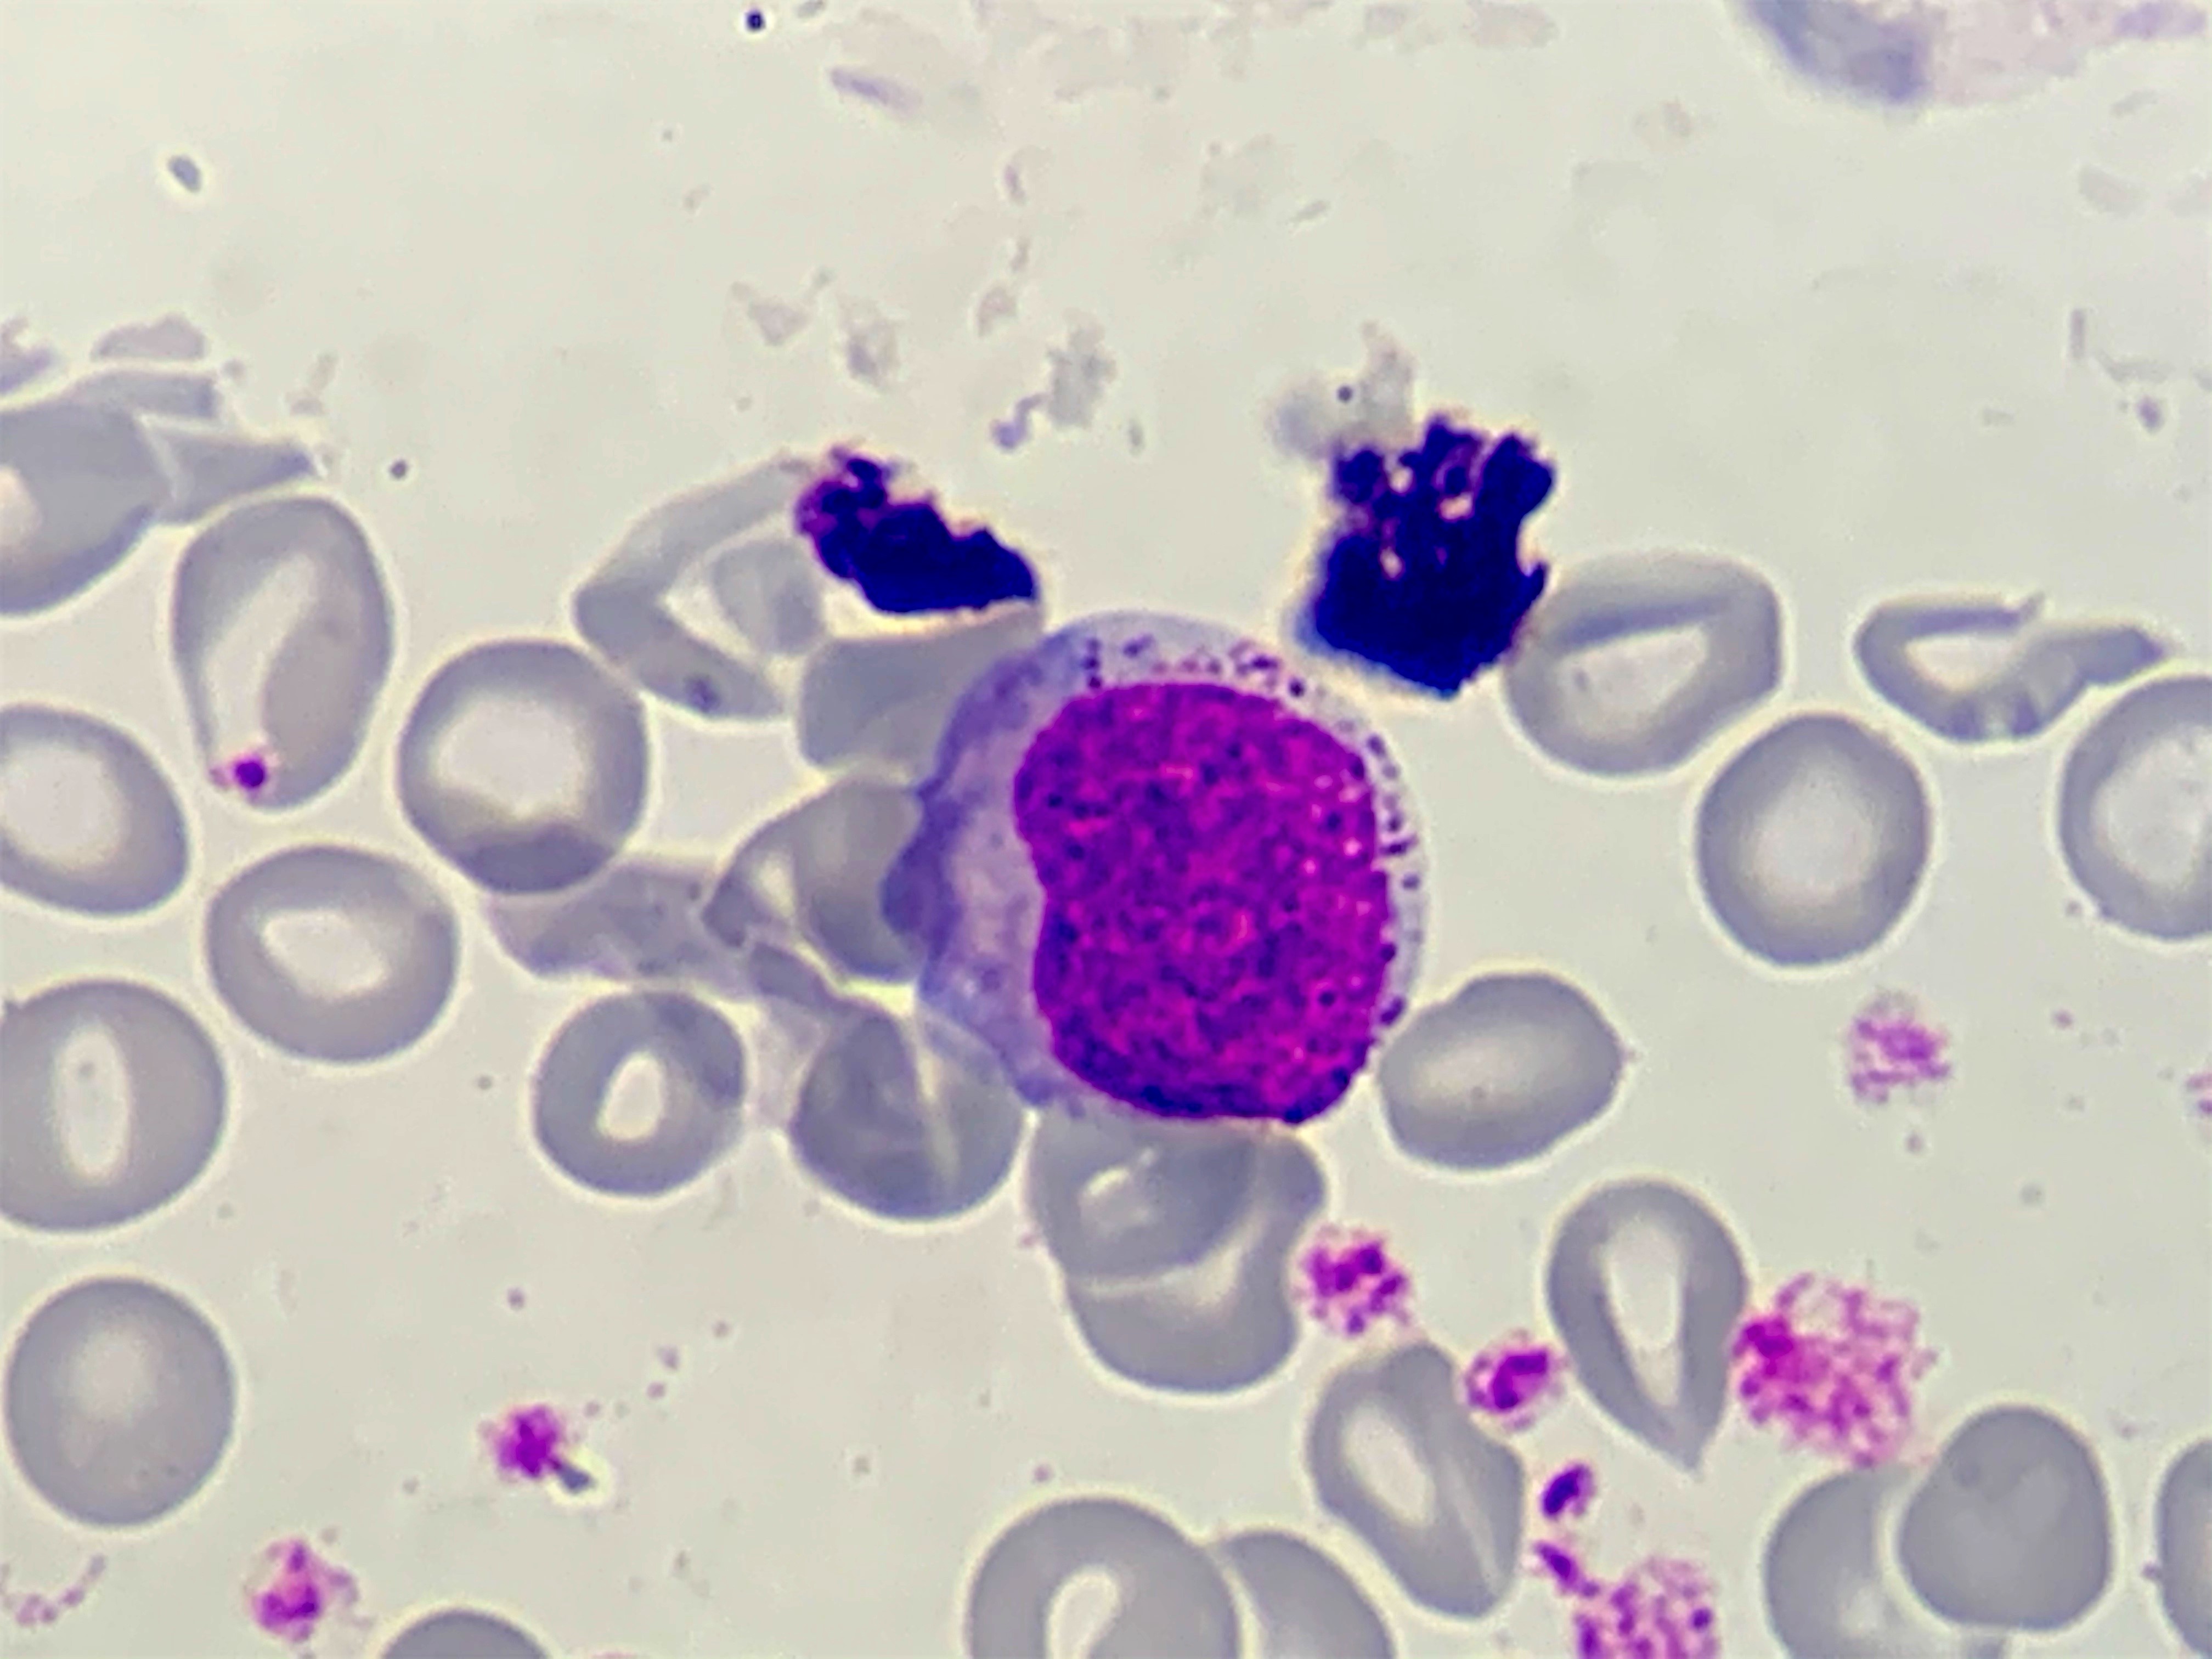
Cell type: PROMYELOCYTES